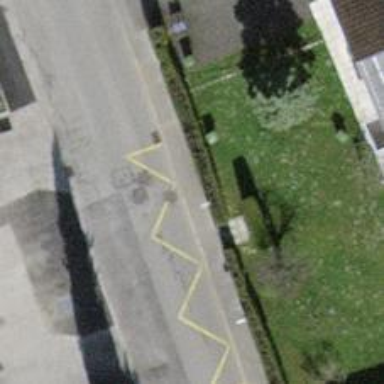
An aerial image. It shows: Bus stop with platform for public transport.